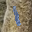
Label: 1